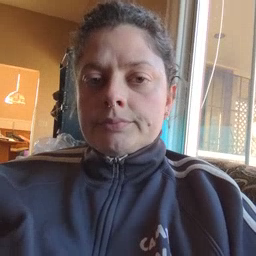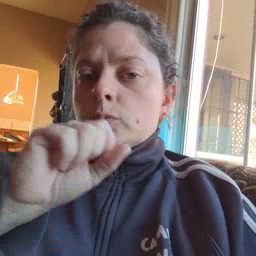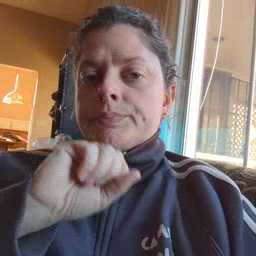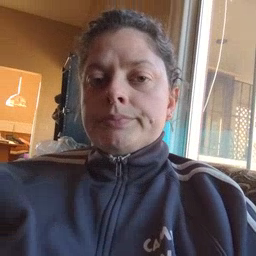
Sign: icecream